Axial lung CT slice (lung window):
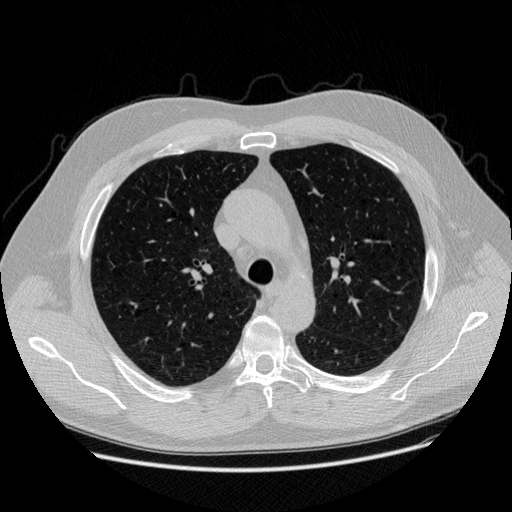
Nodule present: no